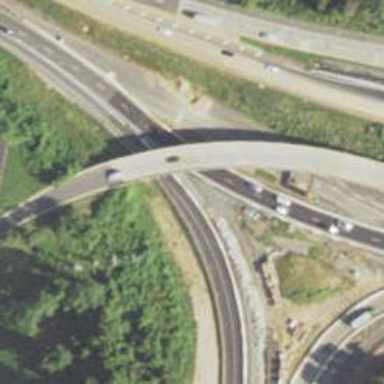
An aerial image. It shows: Motorway link bridge.